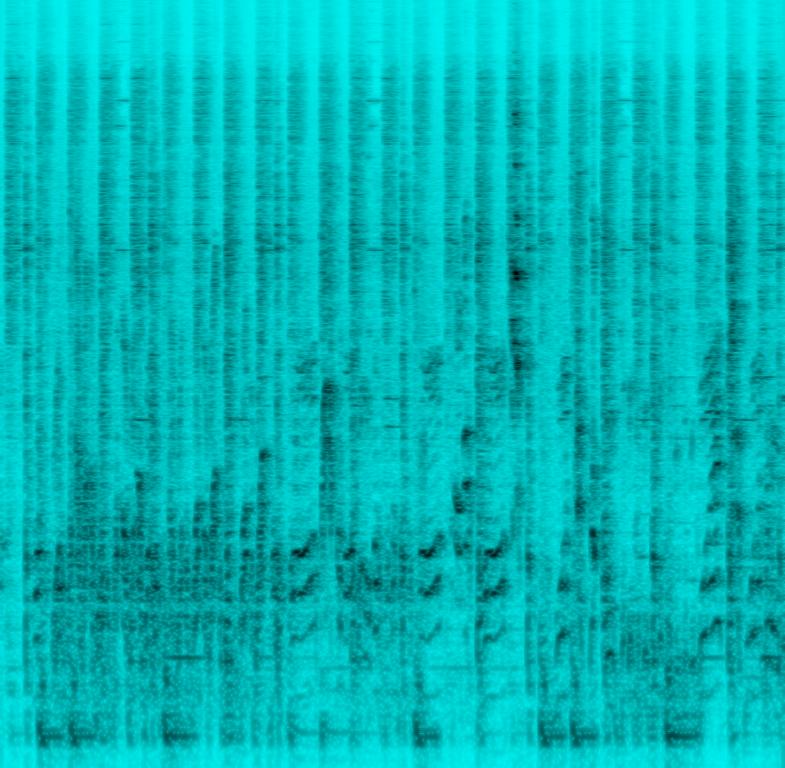
This is an electronic music piece performed by a DJ. There is a heavy use of the turntable adding the repeated scratching effect. A male voice sample can be heard alongside the scratching. In the backing track there is an electric guitar playing the melody while a simple electronic drum beat provides the rhythmic background.